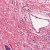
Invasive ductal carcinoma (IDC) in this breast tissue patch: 1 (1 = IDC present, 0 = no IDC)